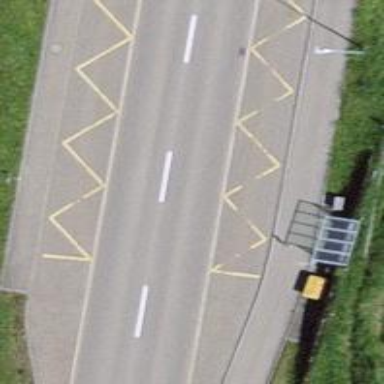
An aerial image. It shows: Public transport stop position.